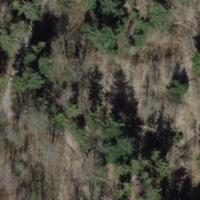
EUNIS habitat code: 41
Species observed at this site:
Impatiens balfourii